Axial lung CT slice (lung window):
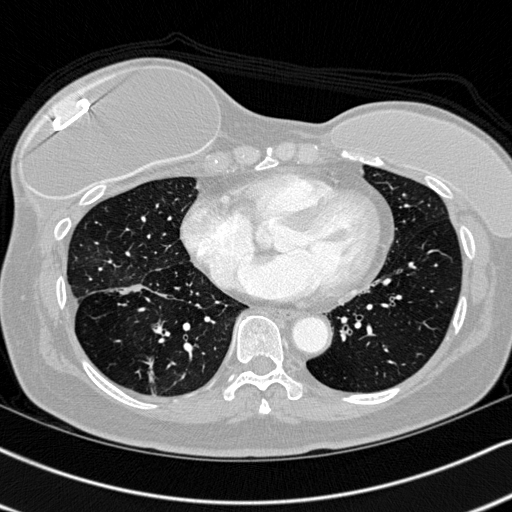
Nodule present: no